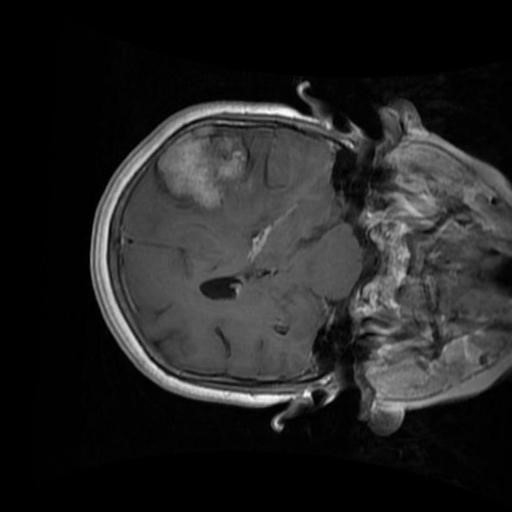
Label: brain_menin